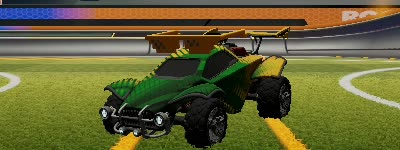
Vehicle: octane